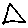
Label: triangle